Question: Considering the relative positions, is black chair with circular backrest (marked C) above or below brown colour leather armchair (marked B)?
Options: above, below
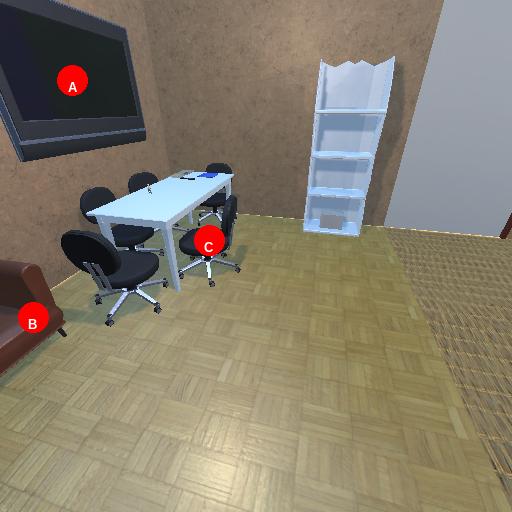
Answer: above